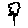
Label: tree